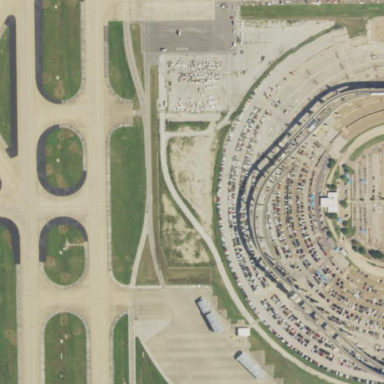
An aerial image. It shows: Apron at the airport.